Question: I am making an android application that needs to set a background color on ImageView. The images are plain white squares with transparent parts (a kind of mask), but I see the background "overflowing" the borders, making an outline. How can I fix that ?
Thank you !
The relevant XML code is the following :
'''
<ImageView
android:id="@+id/tile1"
android:layout_width="wrap_content"
android:layout_height="wrap_content"
android:src="@drawable/hexagon"
android:adjustViewBounds="true"
android:scaleType="fitCenter"
android:layout_marginLeft="@dimen/hexagon_horizontal_margin"
android:layout_marginRight="@dimen/hexagon_horizontal_margin"
android:background="#ffff000b"/>
'''
('hexagon_horizontal_margin' is set to 4dp)
The image is 100x100 px and this is how it looks in the emulator :

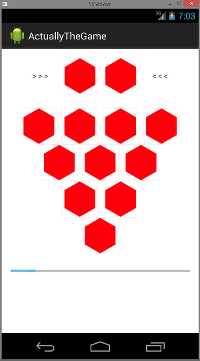
Answer: The problem is in your hexagon drawable. The outer pixels of each side of your Drawable are transparent. So when you set a color as background. Those pixels let the background color show. Edit your drawable to remove that transparency and it's done.
Try with this drawable here: